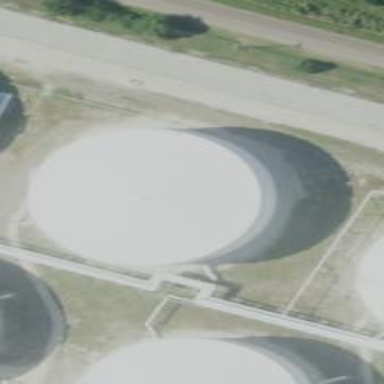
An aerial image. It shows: Storage tank created as man-made structure.